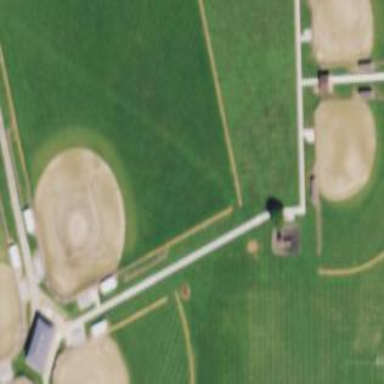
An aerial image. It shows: Baseball pitch for leisure land activities.